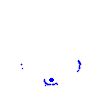
Particle: electron